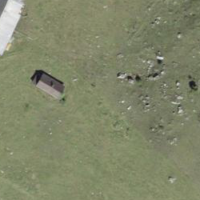
EUNIS habitat code: 23
Species observed at this site:
Papilio machaon
Omocestus viridulus
Aquila chrysaetos
Argynnis paphia
Erebia aethiops
Lanius collurio
Parnassius apollo